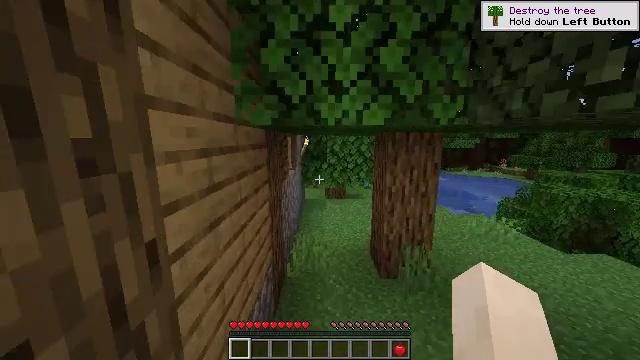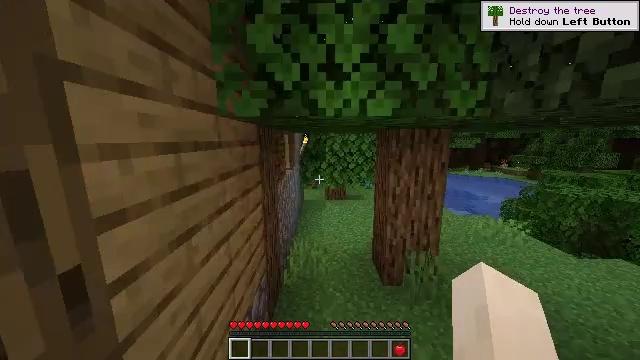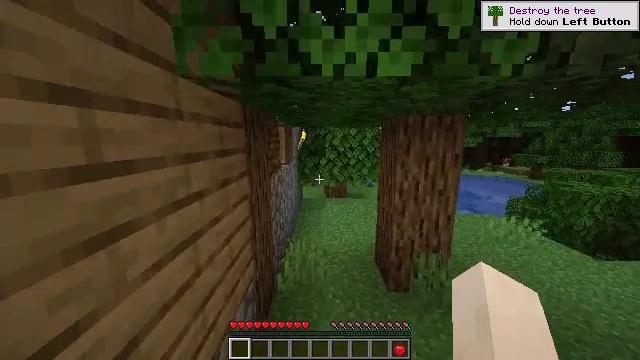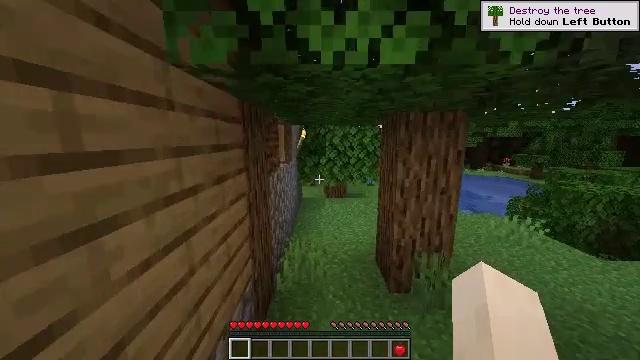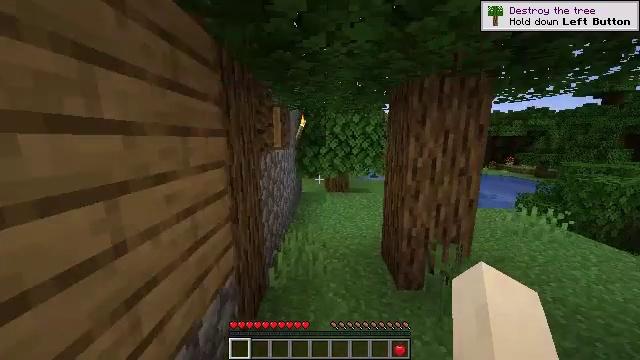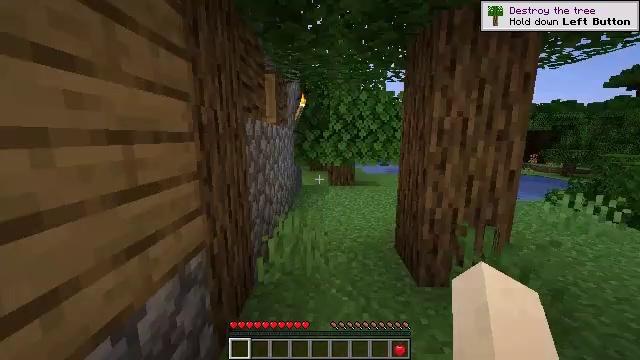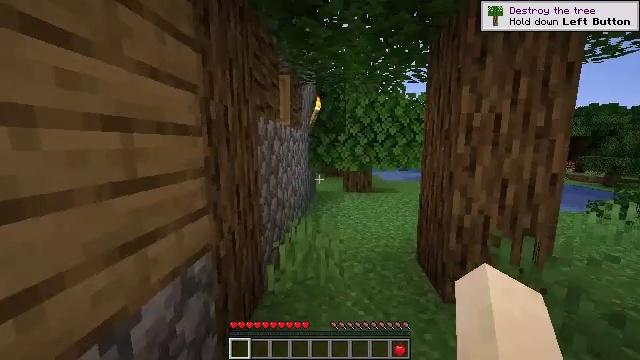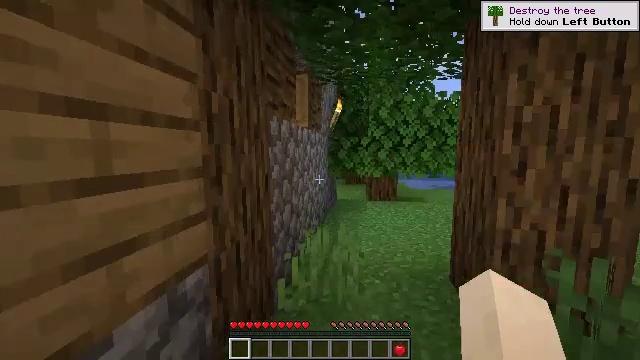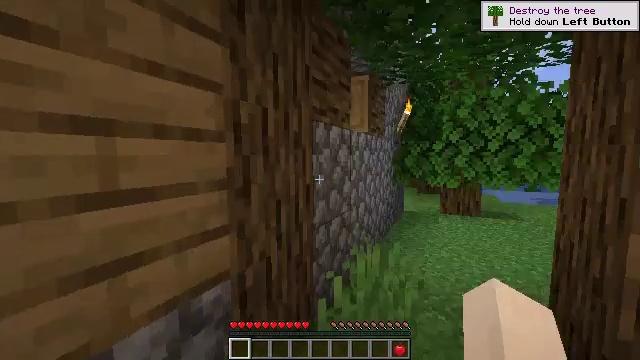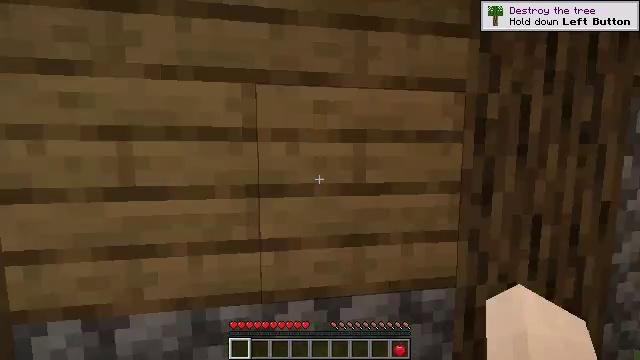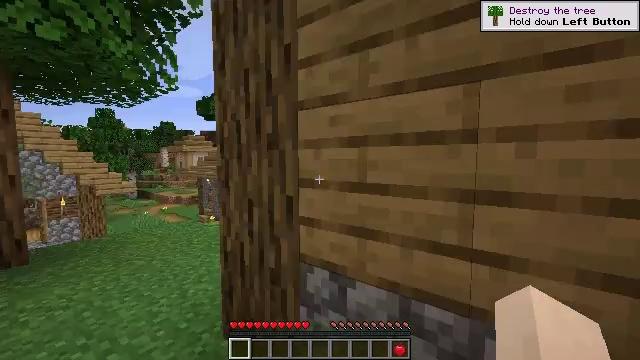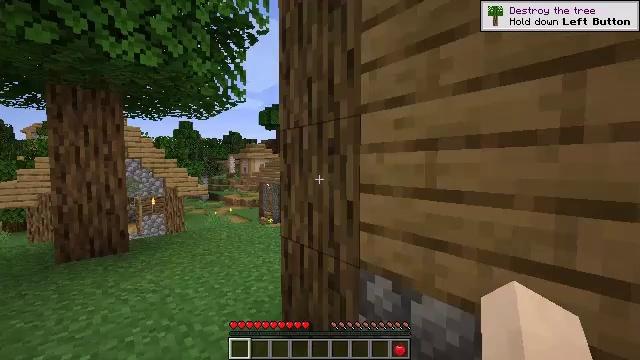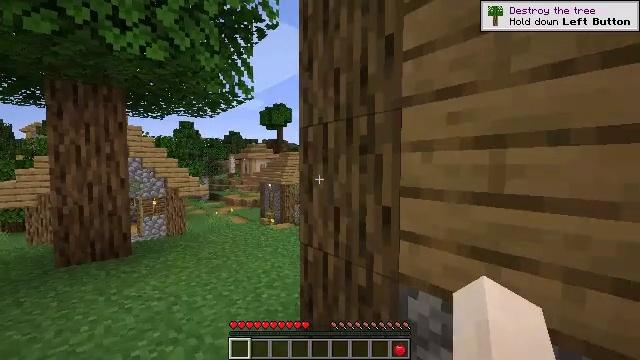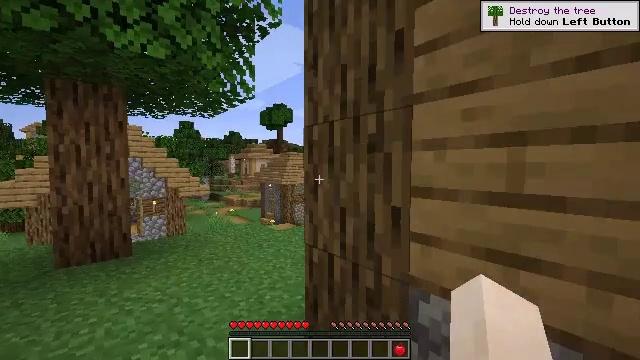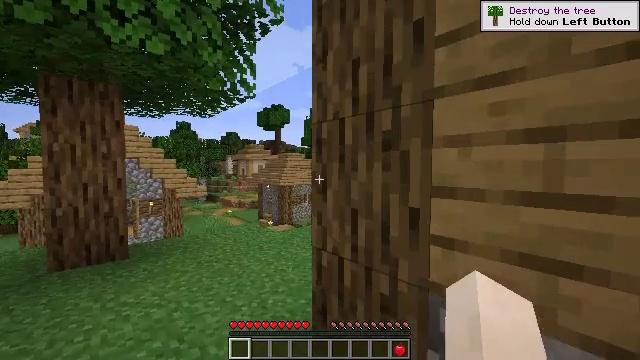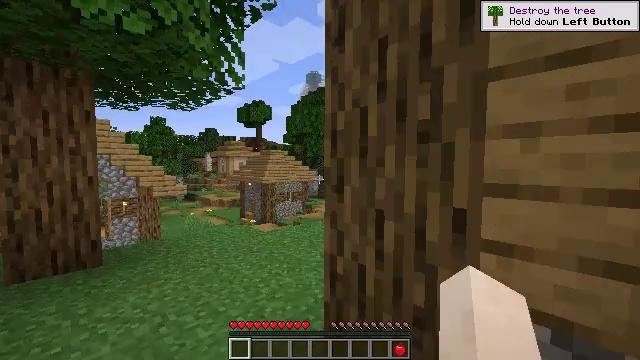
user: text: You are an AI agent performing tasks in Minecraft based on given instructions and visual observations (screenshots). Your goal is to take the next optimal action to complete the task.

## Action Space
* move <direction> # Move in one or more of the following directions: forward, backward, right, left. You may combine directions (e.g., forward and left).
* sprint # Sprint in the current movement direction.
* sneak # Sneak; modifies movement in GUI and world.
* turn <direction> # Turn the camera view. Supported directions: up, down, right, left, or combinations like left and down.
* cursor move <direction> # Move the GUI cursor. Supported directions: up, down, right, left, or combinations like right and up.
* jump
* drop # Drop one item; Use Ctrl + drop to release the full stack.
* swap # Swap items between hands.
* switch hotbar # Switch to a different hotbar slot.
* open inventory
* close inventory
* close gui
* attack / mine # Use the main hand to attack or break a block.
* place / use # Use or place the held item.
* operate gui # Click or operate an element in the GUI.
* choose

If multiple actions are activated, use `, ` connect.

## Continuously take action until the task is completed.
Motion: motion action
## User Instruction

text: Get the furnace back into your inventory.
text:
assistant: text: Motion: move forward, sprint
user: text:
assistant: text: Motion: move forward, sprint
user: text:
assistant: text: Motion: move forward
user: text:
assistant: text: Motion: no_op
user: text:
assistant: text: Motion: no_op
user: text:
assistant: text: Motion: turn left and up
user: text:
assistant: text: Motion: move right, turn left and up
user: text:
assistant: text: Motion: move right, turn left and up
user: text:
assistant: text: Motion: turn left
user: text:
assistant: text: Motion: move forward and move left, turn left
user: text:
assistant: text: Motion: move forward and move left, turn left and up
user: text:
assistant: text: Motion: move forward and move left
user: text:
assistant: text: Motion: move forward and move left
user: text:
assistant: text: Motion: move forward and move left
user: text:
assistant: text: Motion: move forward and move left, turn right
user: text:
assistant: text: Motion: move forward, turn right and down
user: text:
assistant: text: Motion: move forward, turn right
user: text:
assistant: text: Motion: move forward, sprint
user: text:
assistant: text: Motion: move forward, sprint
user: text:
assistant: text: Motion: move forward, sprint
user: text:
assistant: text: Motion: move forward, sprint
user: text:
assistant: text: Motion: move forward, sprint, turn right
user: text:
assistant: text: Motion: move forward, sprint
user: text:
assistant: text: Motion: move forward, sprint
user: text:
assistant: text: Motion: move forward, sprint, turn right
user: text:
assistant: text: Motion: move forward, sprint, turn right
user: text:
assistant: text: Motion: move forward, sprint, turn right
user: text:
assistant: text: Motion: move forward, sprint, turn right
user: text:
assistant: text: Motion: move forward, sprint, turn left and up
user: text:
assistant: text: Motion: move forward, sprint